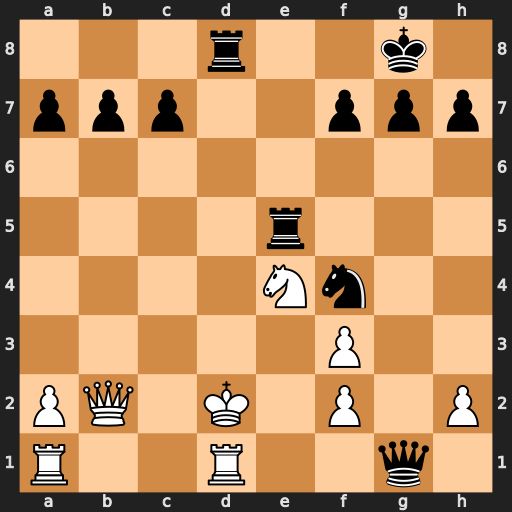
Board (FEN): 3r2k1/ppp2ppp/8/4r3/4Nn2/5P2/PQ1K1P1P/R2R2q1
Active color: w
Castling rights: -
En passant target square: -
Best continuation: Kc2 Rc5+ Nxc5 Qxf2+ Kb3 Qxf3+ Qc3 Qxc3+ Kxc3